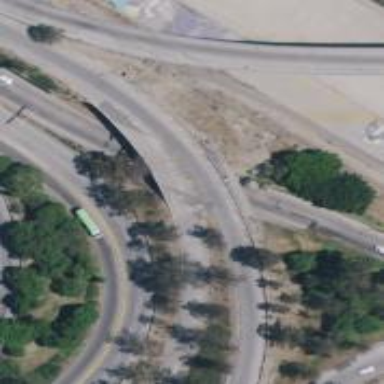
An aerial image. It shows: Bridge over motorway_link.